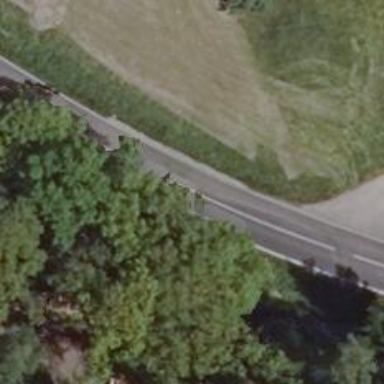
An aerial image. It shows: Secondary road with asphalt surface.